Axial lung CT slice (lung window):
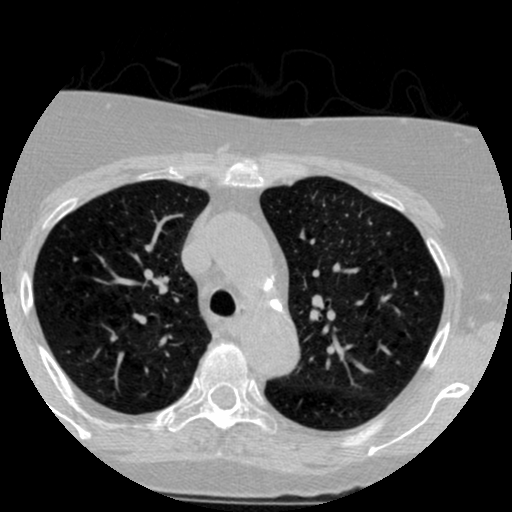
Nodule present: no